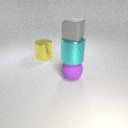
large cyan metal cylinder below small gray rubber cube